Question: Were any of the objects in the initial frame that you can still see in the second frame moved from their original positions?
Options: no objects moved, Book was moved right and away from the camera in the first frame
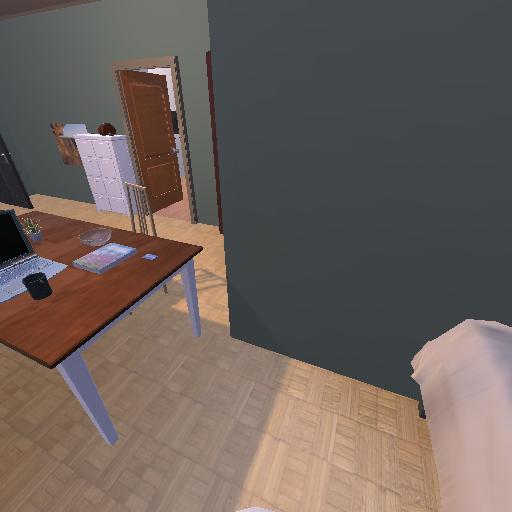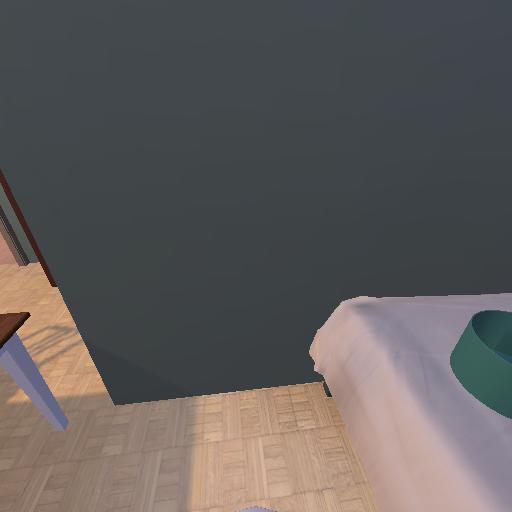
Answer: no objects moved